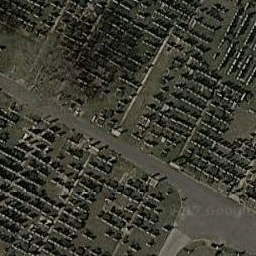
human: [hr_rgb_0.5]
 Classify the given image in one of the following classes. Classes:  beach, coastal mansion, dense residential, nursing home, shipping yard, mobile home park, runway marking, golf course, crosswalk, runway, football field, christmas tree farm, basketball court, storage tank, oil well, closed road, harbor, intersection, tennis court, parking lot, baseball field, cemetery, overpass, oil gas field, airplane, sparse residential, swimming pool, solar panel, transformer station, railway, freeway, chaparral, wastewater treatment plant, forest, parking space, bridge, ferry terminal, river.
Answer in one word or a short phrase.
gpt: cemetery